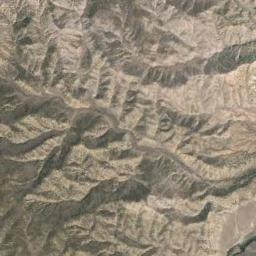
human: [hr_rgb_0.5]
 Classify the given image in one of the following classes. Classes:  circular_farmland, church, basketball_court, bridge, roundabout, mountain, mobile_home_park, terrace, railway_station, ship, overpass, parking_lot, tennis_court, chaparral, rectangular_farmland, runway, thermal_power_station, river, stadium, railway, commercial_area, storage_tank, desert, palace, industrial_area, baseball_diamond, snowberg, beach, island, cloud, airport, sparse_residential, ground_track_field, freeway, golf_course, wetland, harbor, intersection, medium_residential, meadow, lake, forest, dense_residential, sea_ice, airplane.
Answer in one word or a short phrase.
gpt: mountain